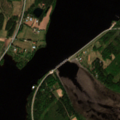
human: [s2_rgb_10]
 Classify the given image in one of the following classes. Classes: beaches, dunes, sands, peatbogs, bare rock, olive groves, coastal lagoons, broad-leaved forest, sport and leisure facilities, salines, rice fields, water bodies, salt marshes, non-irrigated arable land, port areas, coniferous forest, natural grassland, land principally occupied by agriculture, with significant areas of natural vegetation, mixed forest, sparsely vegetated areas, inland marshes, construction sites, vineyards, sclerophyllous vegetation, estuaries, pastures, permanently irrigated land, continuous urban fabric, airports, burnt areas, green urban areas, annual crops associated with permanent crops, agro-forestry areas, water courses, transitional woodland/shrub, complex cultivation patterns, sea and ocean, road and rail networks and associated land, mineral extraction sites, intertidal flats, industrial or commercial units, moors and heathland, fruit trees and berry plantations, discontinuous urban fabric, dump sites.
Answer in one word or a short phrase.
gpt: land principally occupied by agriculture, with significant areas of natural vegetation, mixed forest, transitional woodland/shrub, water courses